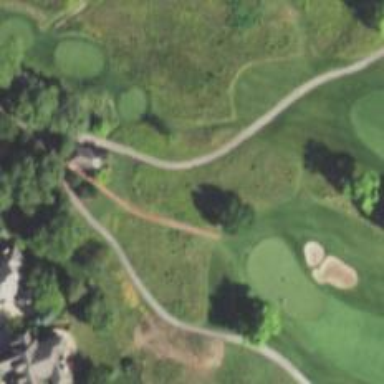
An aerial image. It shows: Footway that resembles golf path.